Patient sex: M
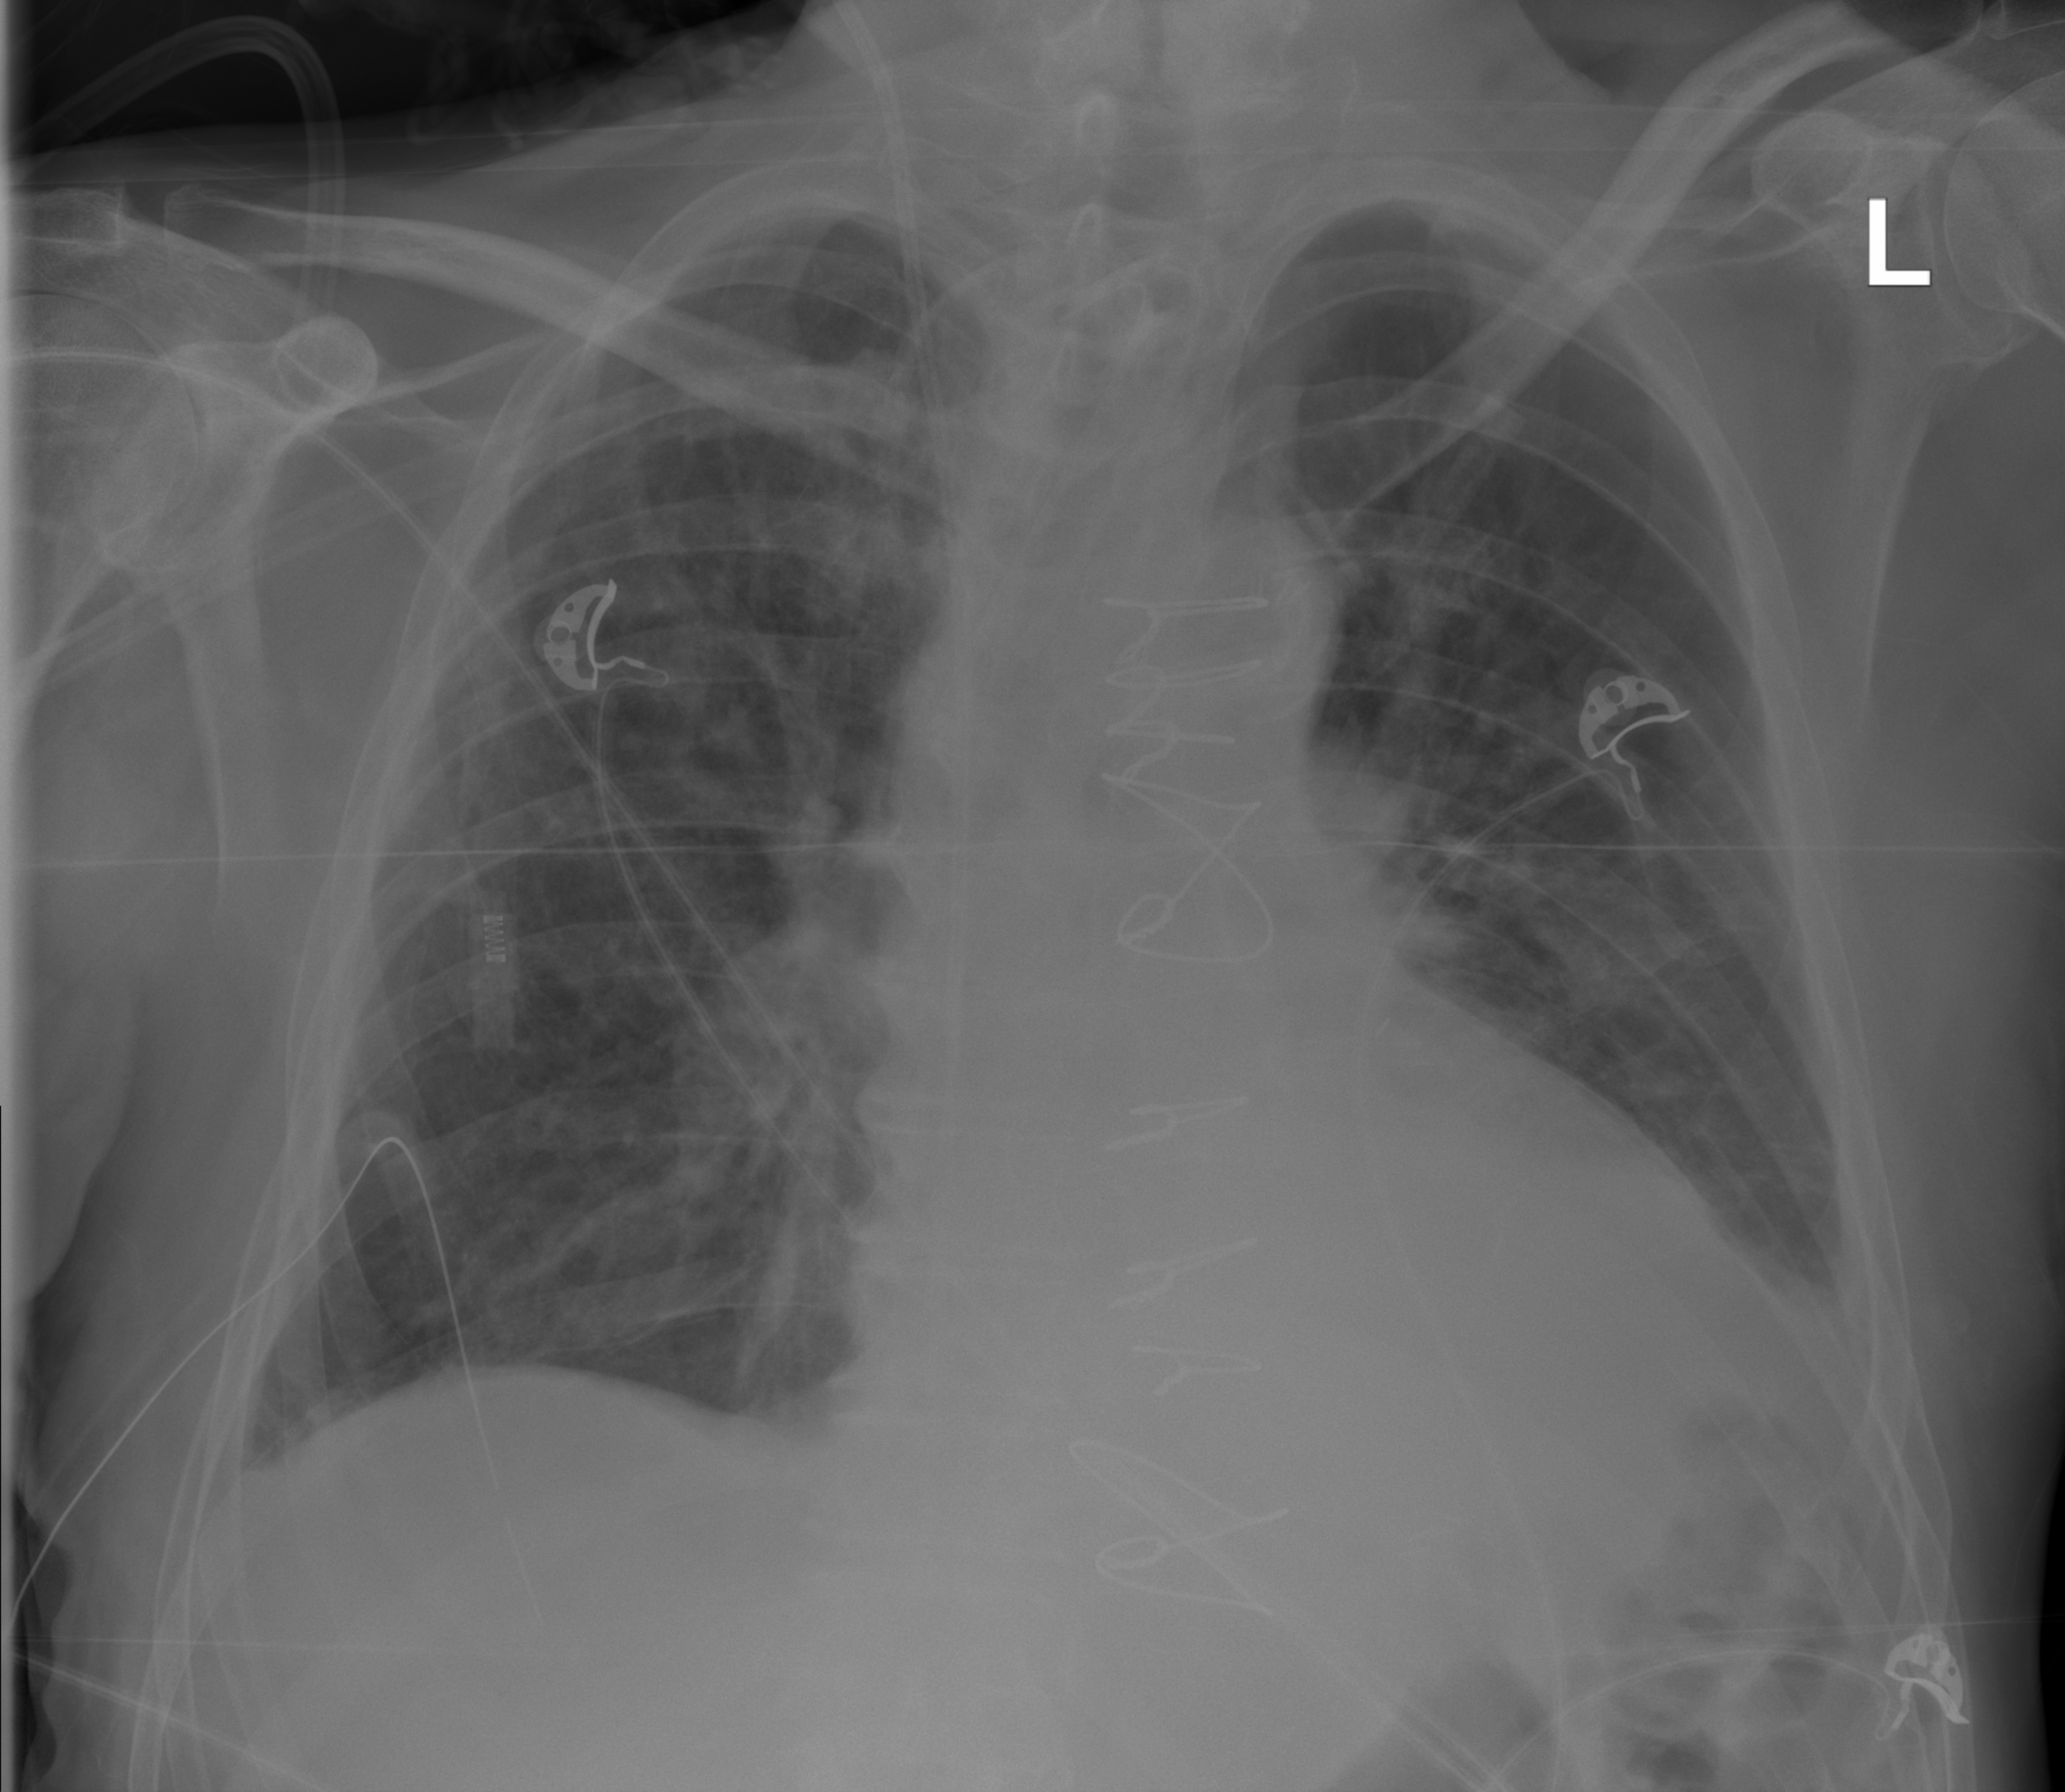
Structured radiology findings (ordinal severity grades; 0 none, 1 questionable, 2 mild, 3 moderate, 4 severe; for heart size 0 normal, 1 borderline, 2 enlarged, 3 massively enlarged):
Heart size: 2
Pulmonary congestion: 2
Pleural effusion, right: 0
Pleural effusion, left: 2
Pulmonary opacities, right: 0
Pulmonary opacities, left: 0
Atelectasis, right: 0
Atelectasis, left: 2